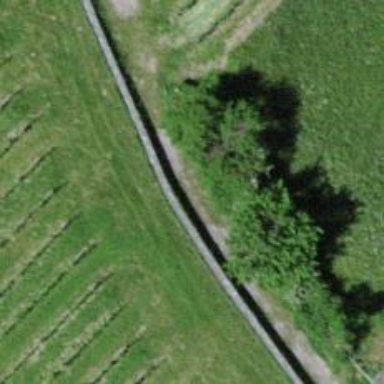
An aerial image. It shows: Ground path.